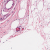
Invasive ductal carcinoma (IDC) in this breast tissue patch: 0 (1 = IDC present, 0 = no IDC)